Question: # demo
html
'''
<div class="search">
<input type="text" value="search..." />
<input type="image" value="Q" />
</div>
'''
css
'''
.search{
width: 400px;
background-color: gray;
border-radius: 12px;
padding: 20px;
}
.search input:first-child{
width: 300px;
}
.search input:nth-child(2){
width: 50px;
height: 20px;
overflow: hidden;
background-color: #fff;
float: right;
text-align: center;
}
.search:after{
content: " ";
border-right: 4px solid red;
margin-left: 20px;
}
'''
I couldn't insert ':after' elements in input tag because it won't work as this doesn't have closing tag. So I managed this in main div that is '.search'. The border is showing exactly but I want like this

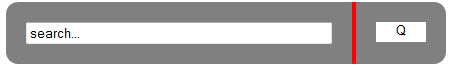
Answer: Actually, you can get the desired result just with CSS.
Give your ':after' an 'absolute' position and a negative 'margin-top' equal to the padding of the parent. Then give it the height of the parent :
'''
.search:after{
content: " ";
border-right: 4px solid red;
margin-left: 20px;
height: 66px;
position: absolute;
margin-top: -20px;
}
'''
<URL>